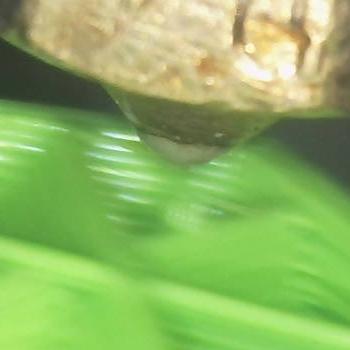
Flow rate: 100%